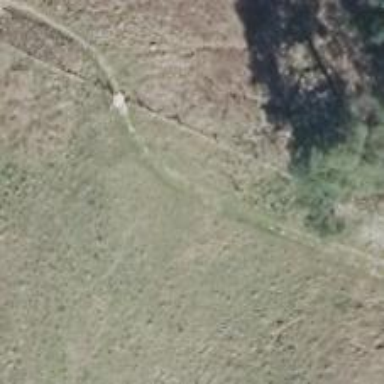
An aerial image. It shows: Grassy path.